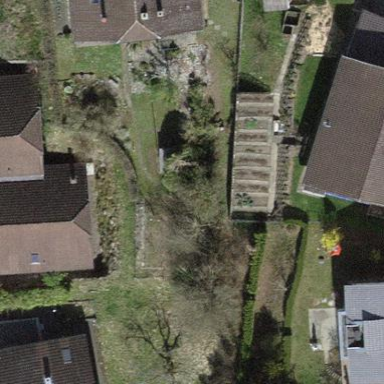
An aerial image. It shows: Garden that is leisure land.